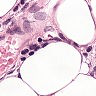
Metastatic tissue present: yes